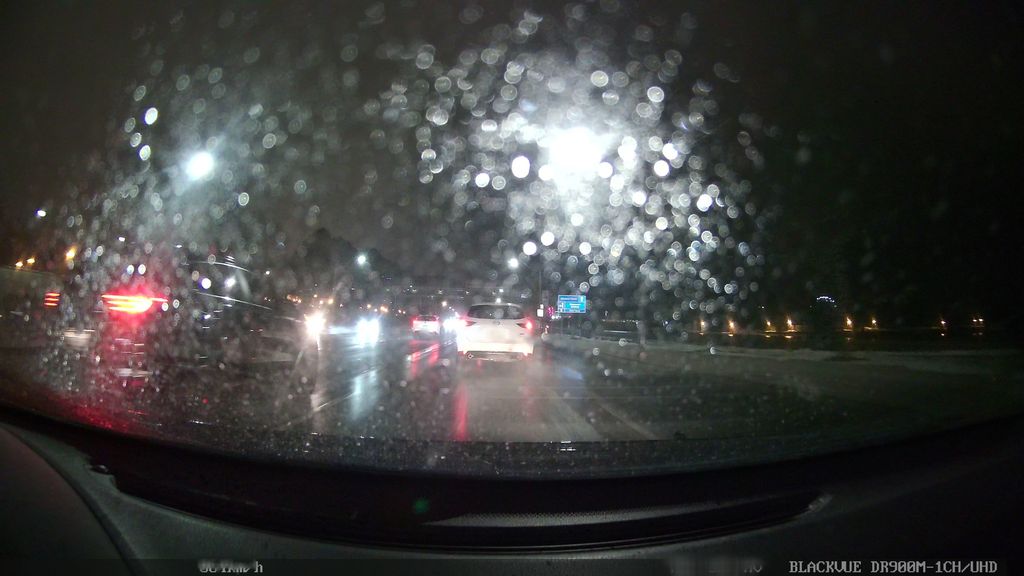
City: toronto